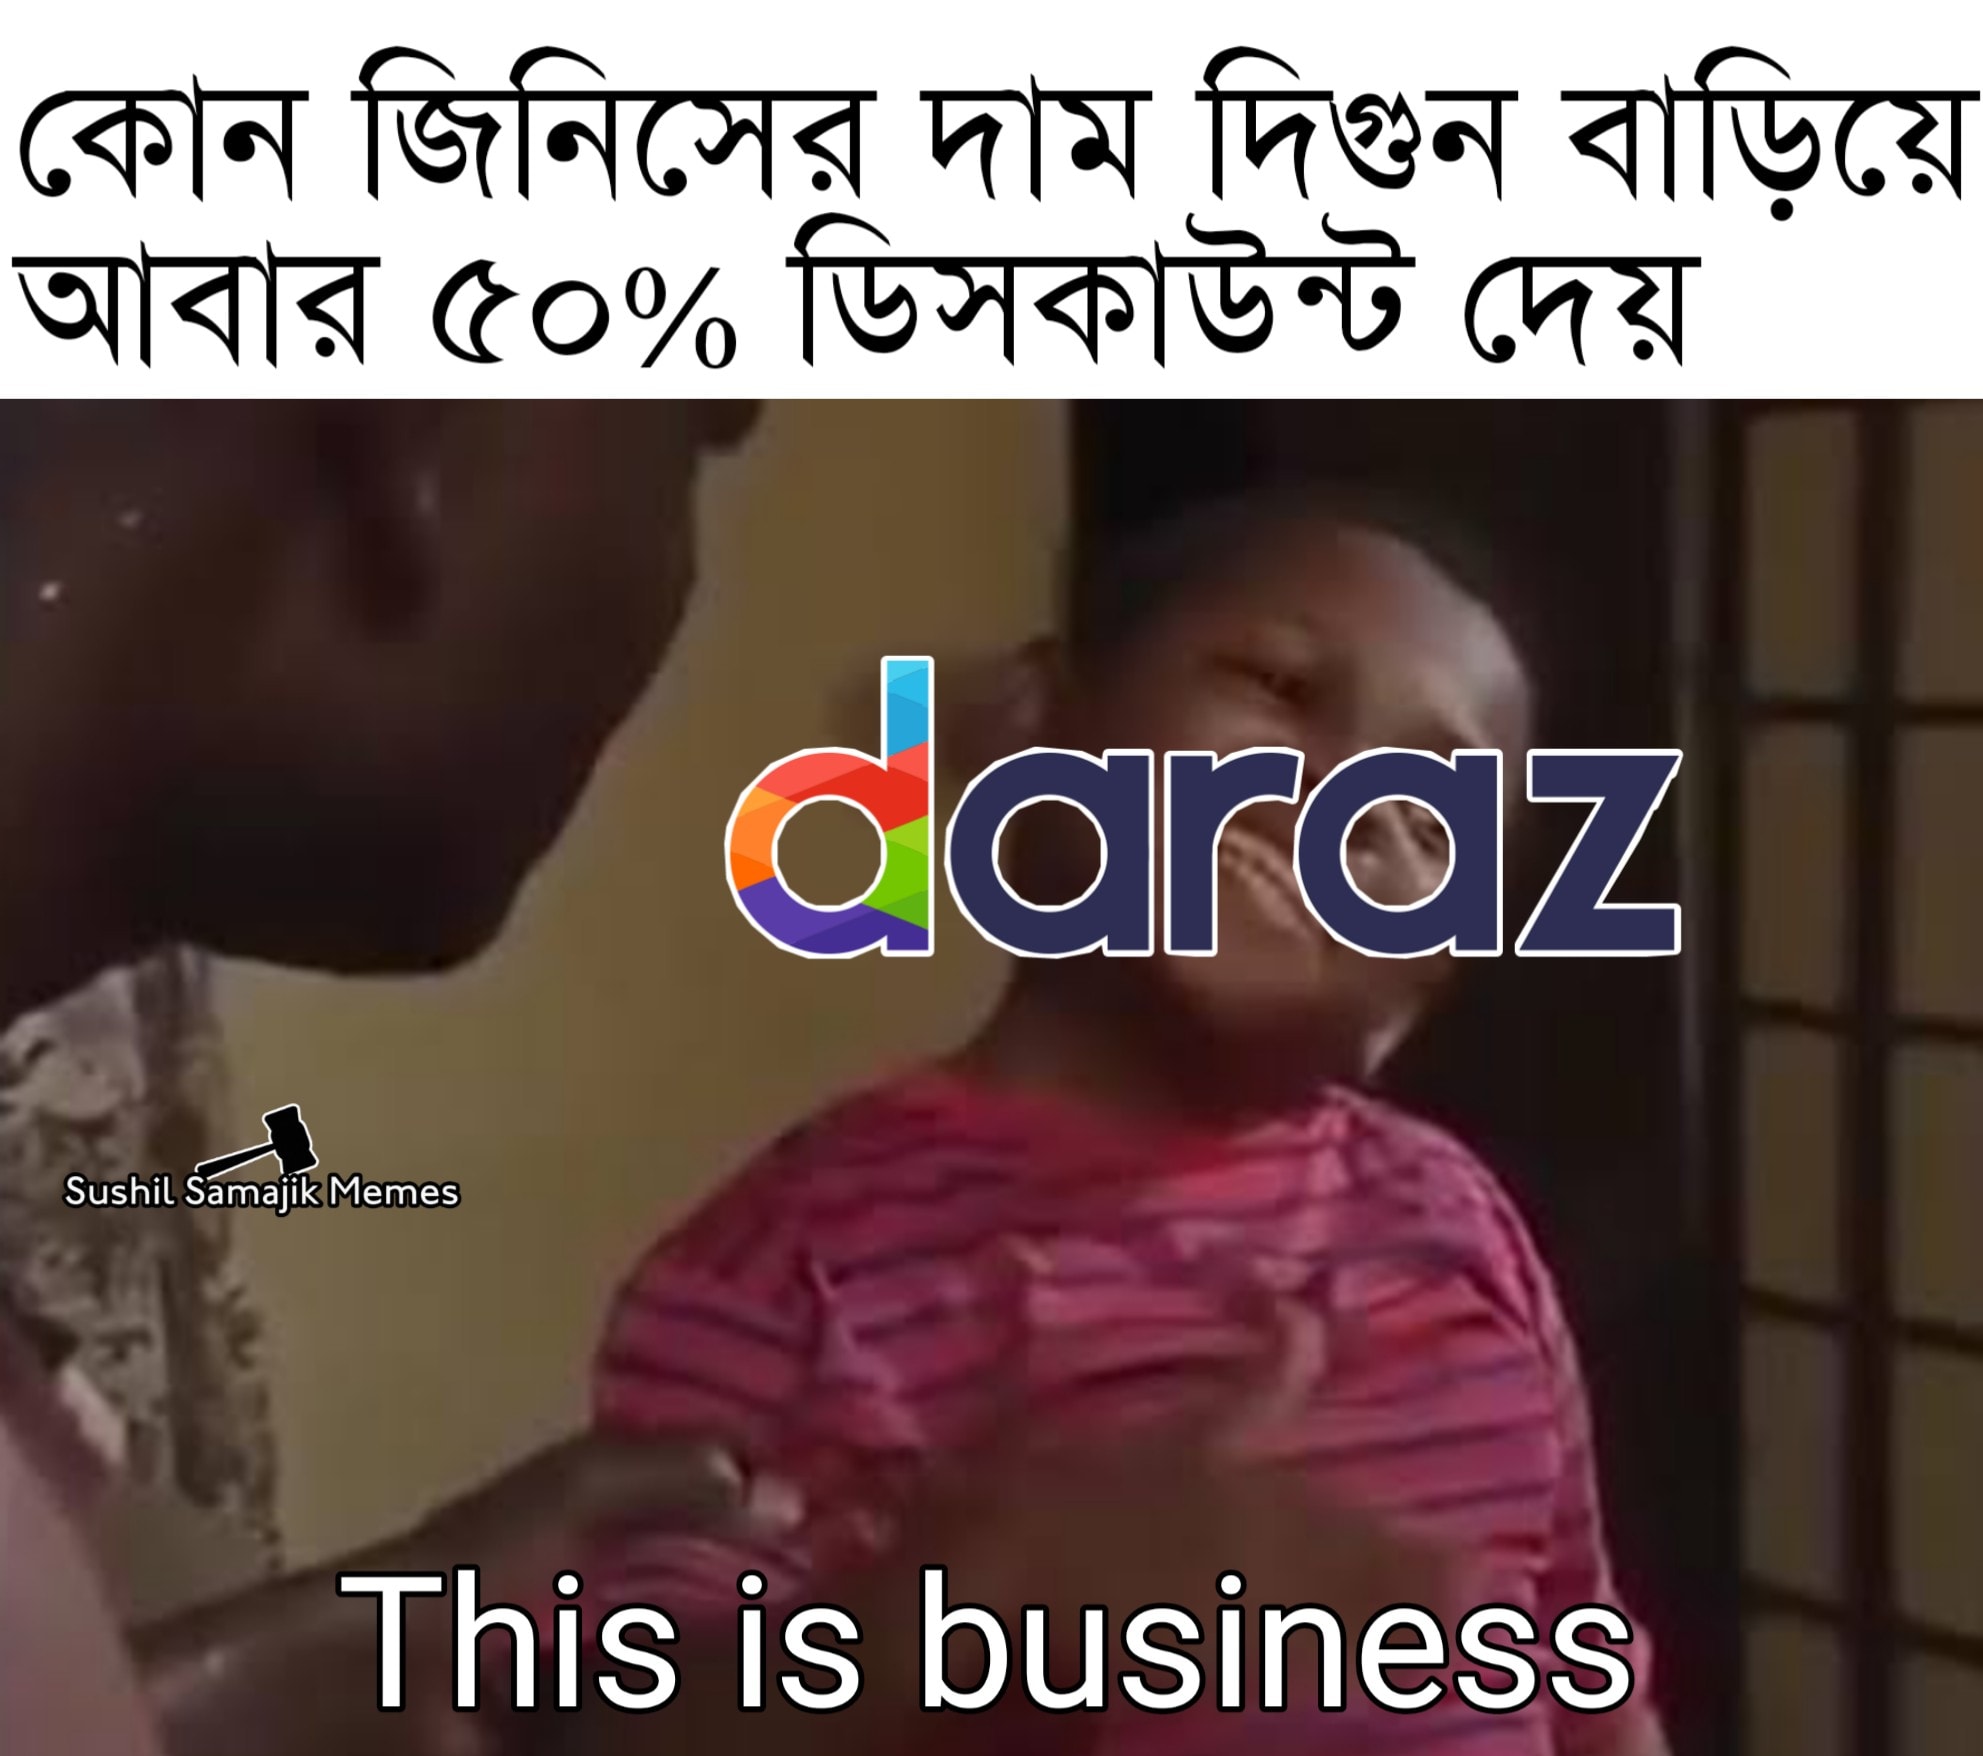
Caption: কোন জিনিসের দাম দ্বিগুণ বাড়িয়ে আবার ৫০% ডিসকাউন্ট দেয়     daraz  This is business
Label: non-hate